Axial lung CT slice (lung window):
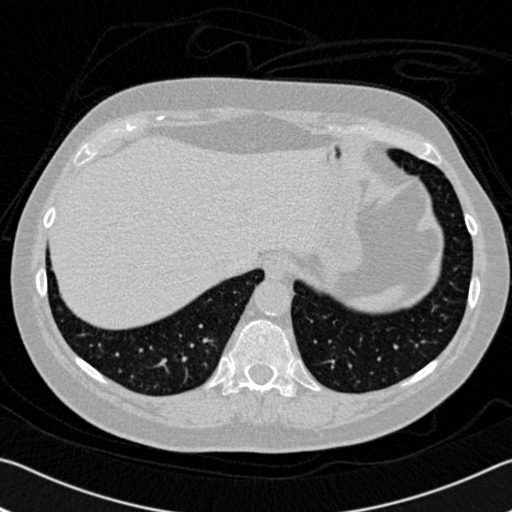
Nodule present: no